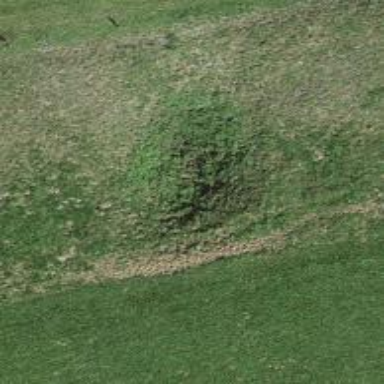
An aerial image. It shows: Sinkhole in natural setting.